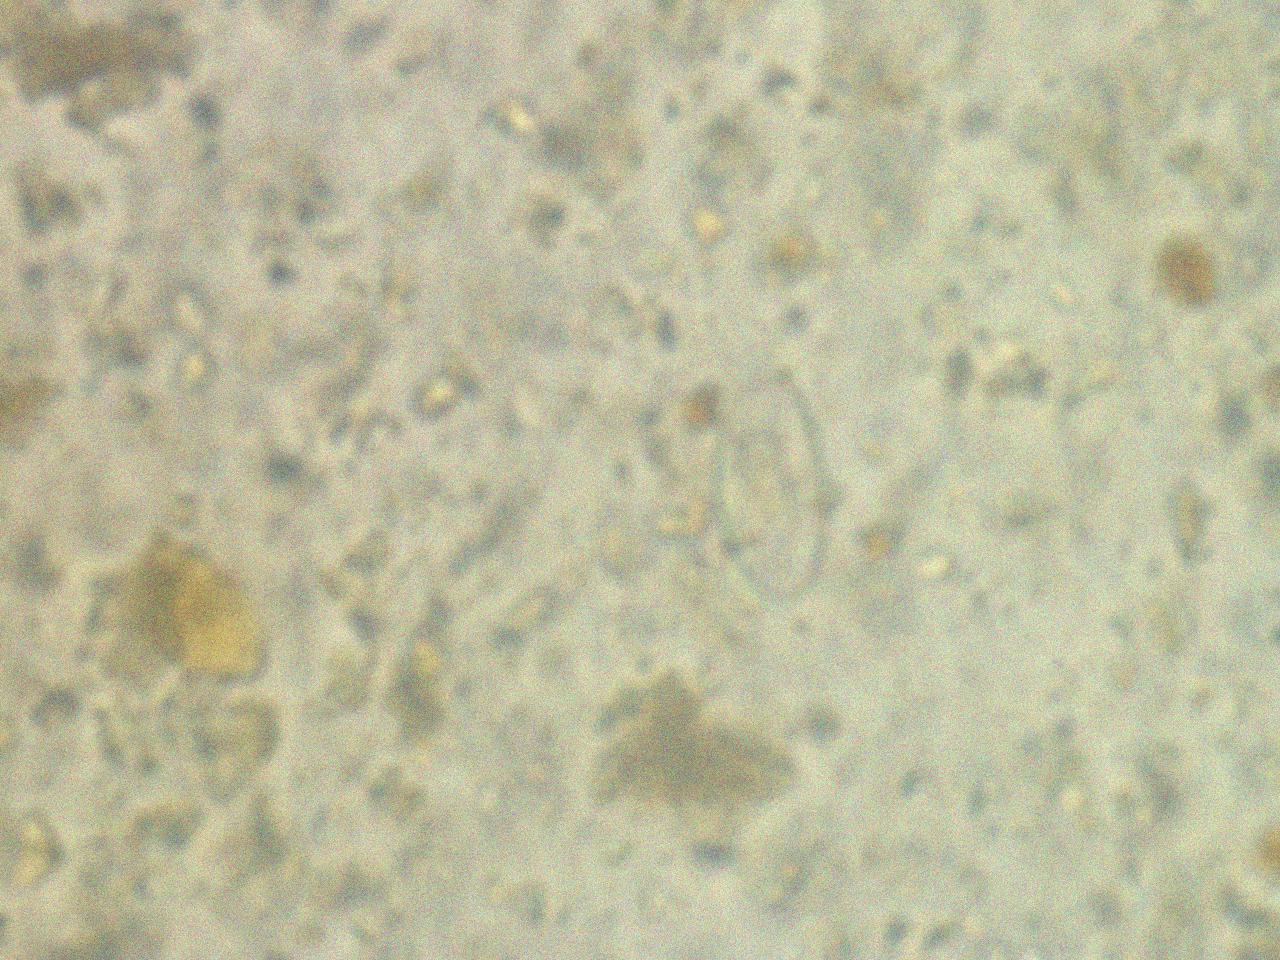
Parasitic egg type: Enterobius vermicularis